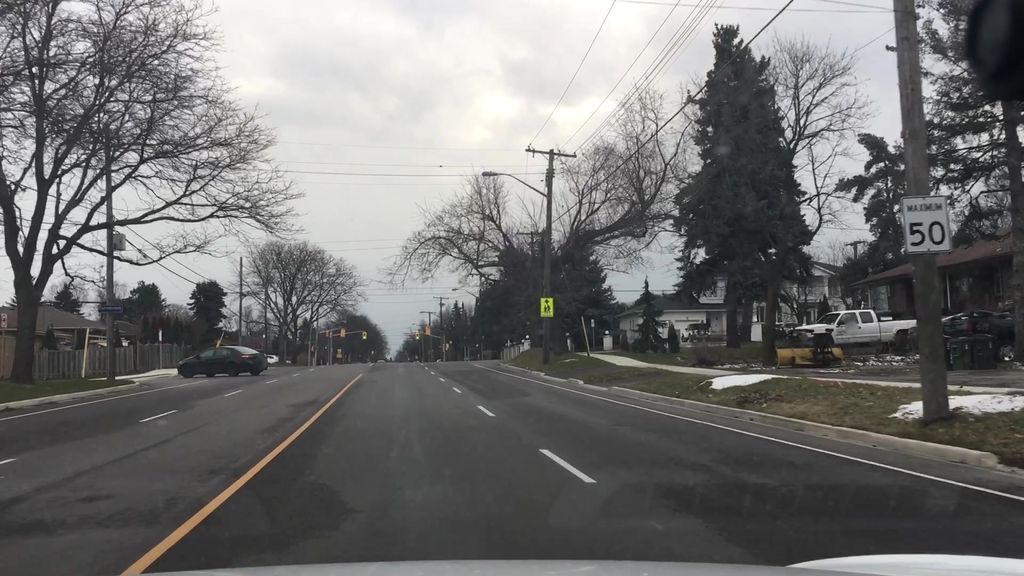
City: toronto